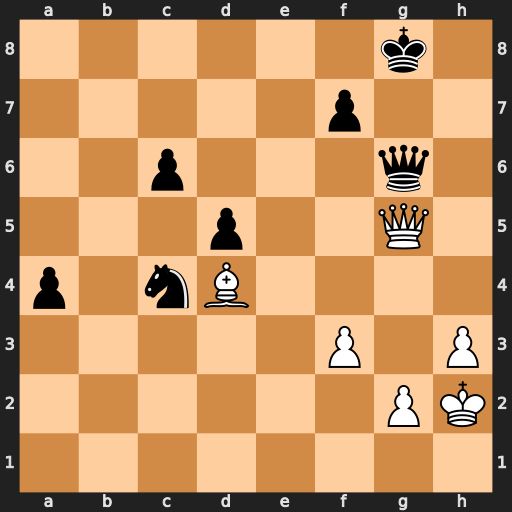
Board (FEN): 6k1/5p2/2p3q1/3p2Q1/p1nB4/5P1P/6PK/8
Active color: w
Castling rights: -
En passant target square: -
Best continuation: Qd8+ Kh7 Qh8#